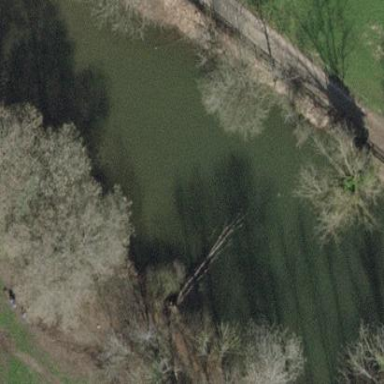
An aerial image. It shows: Pond with natural water.